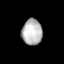
Tissue: lung
Cell type: Endothelial cells
Senescence score: 0.5808
Nuclear area (px): 517
Mean DAPI intensity: 182.749